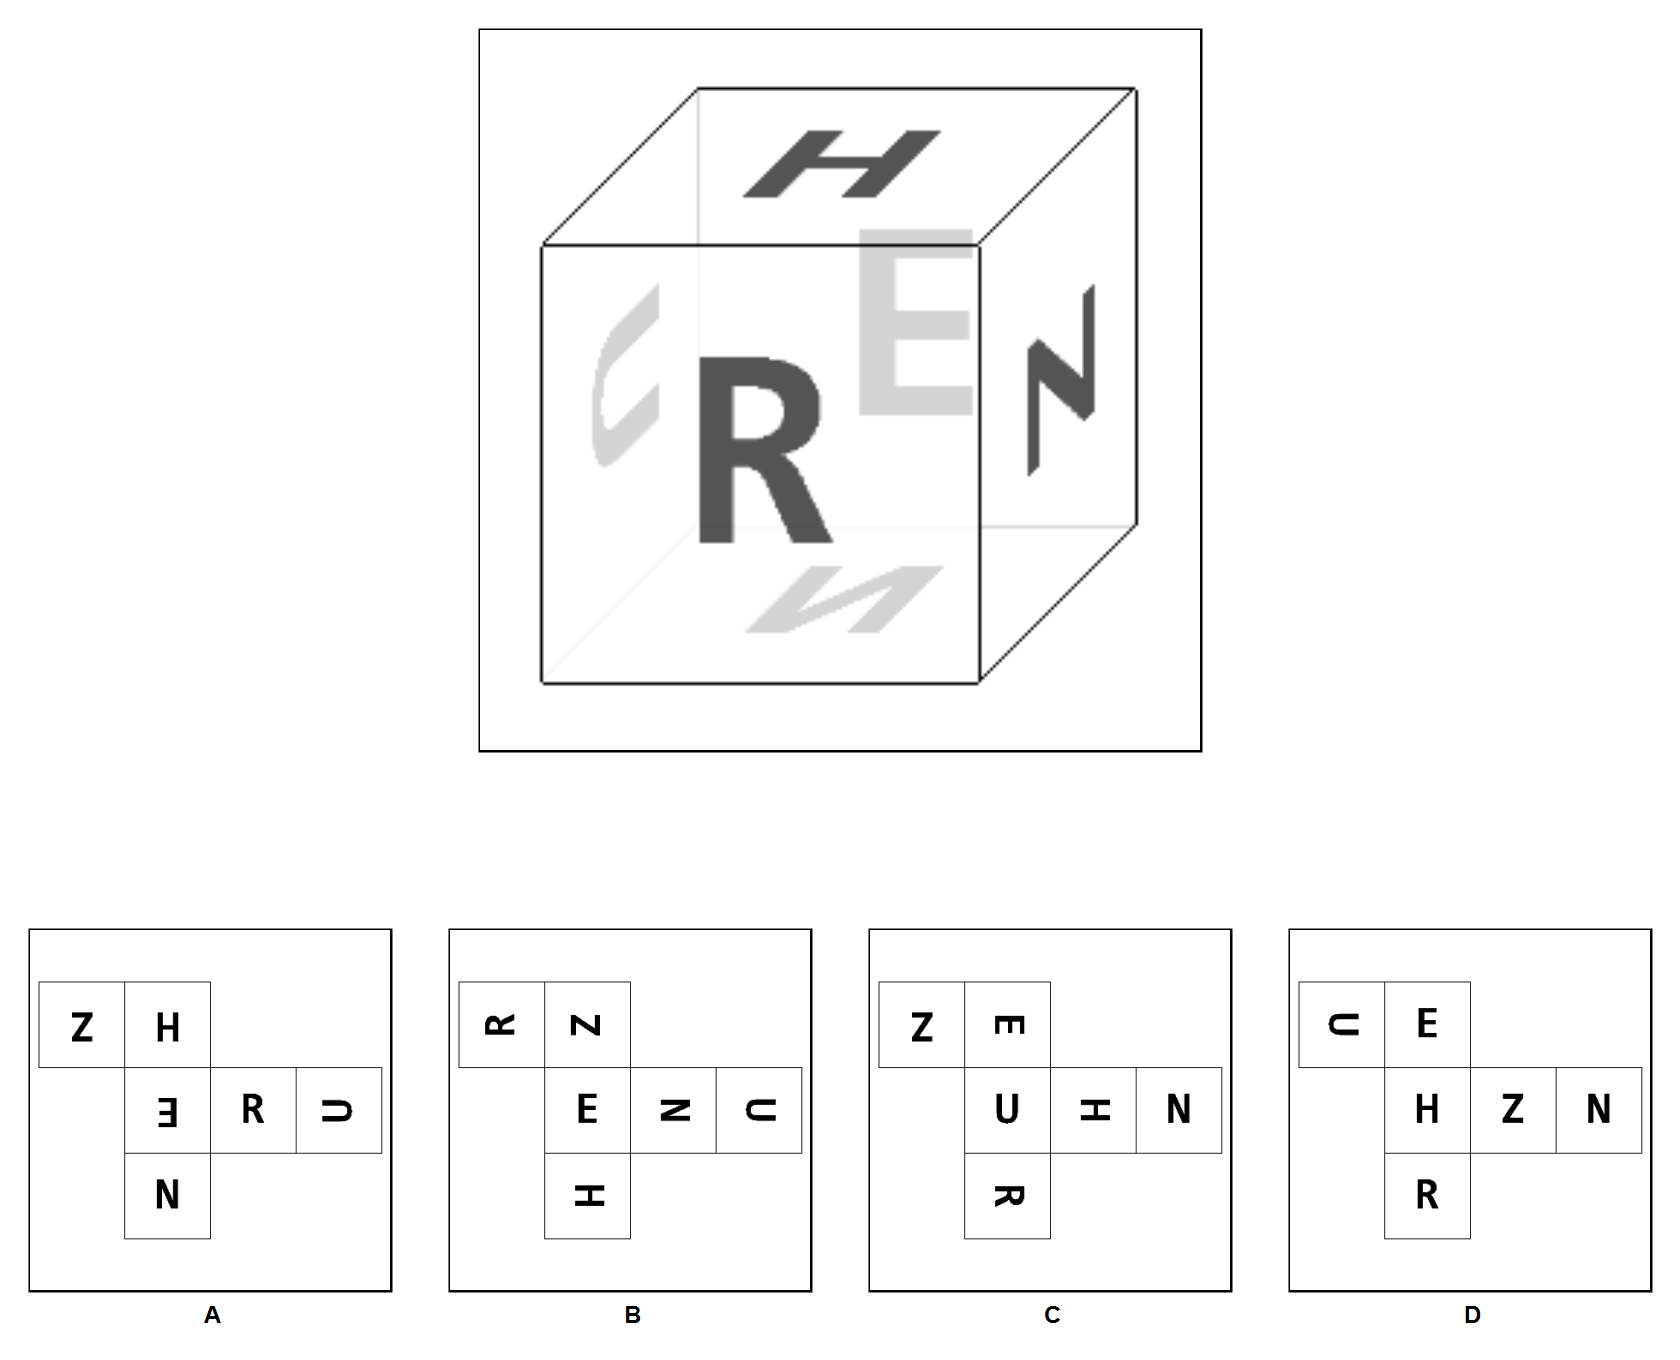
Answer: D